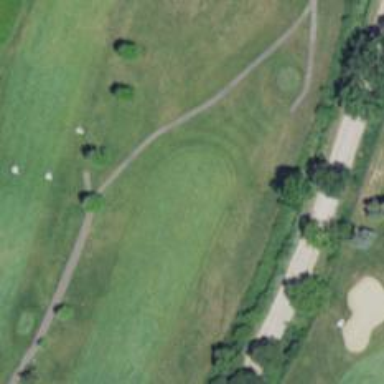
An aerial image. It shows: View of golf hole.